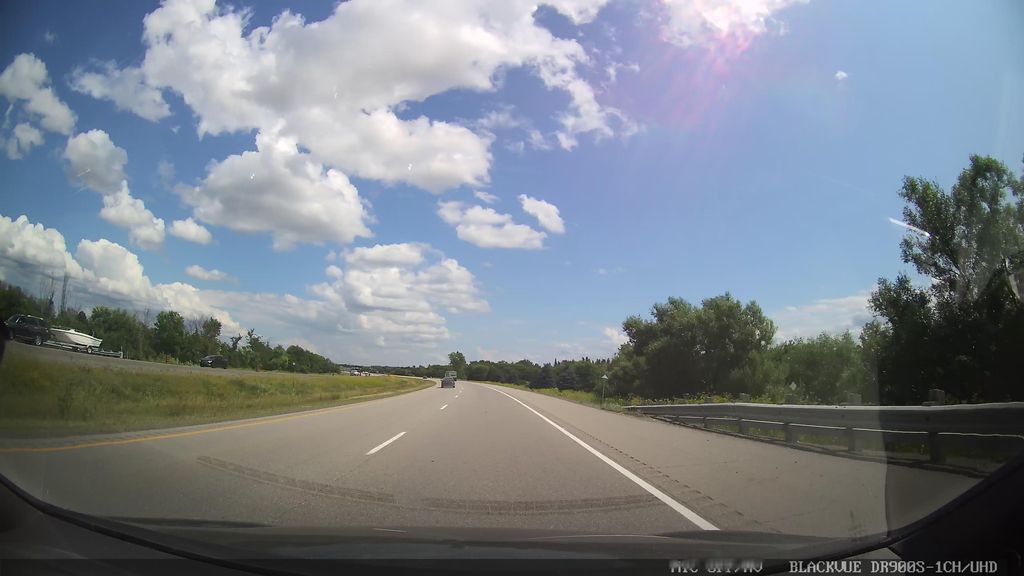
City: ottawa-gatineau